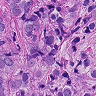
Metastatic tissue present: yes